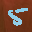
Label: 5